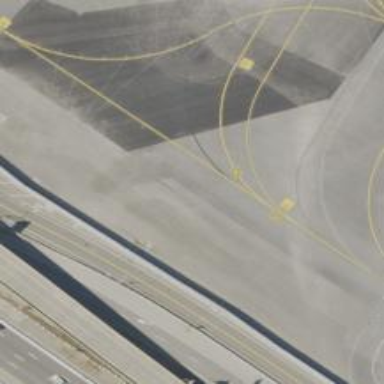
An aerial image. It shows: Taxiway at the airport with asphalt surface.